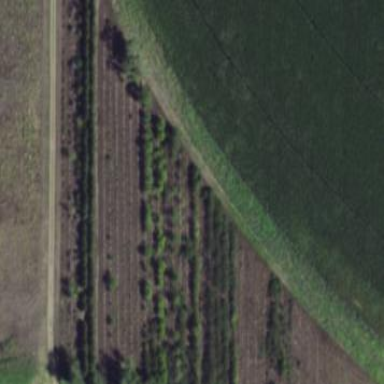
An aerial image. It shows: Orchard.